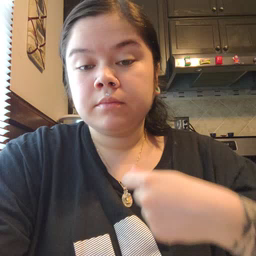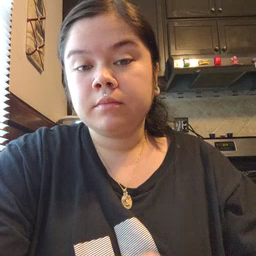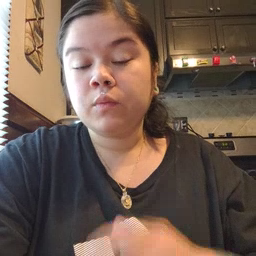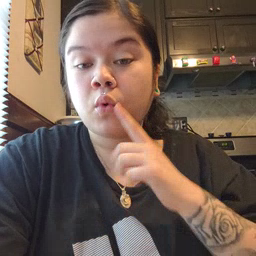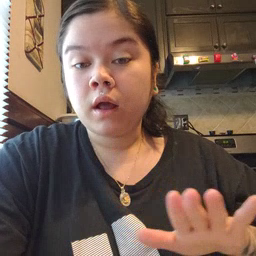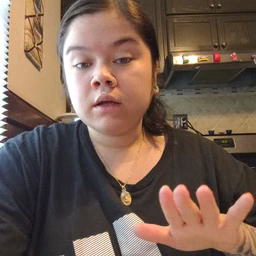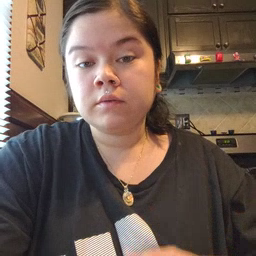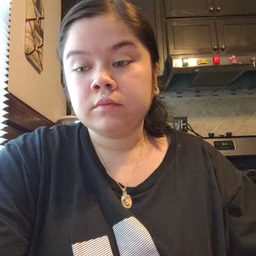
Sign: quiet